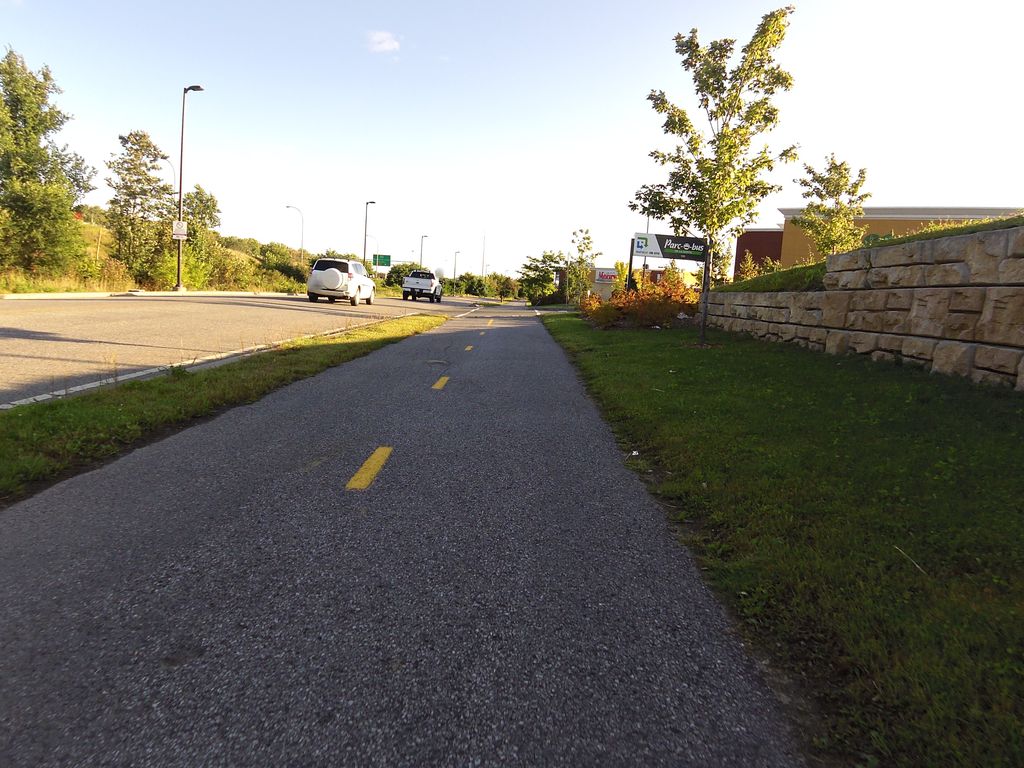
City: ottawa-gatineau